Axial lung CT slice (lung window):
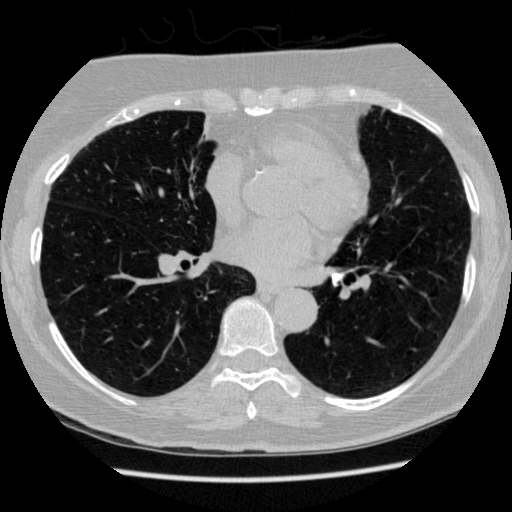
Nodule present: no